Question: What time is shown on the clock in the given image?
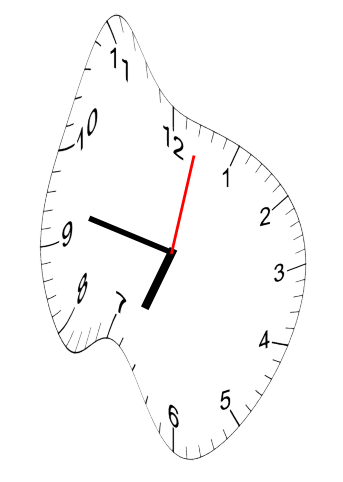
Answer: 06:47:02